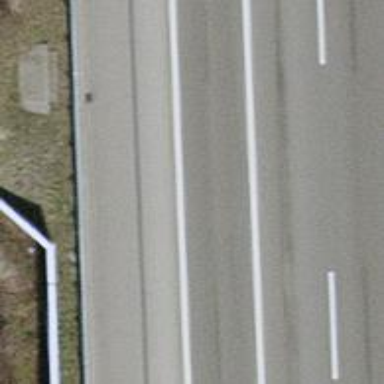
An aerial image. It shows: Asphalt motorway.